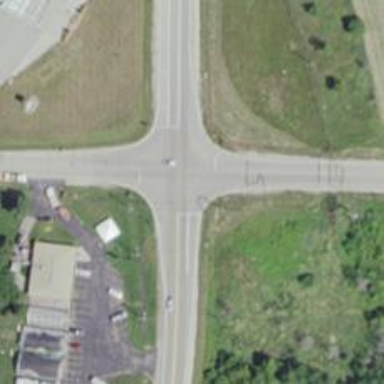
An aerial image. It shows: Stop road.